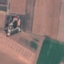
Land use / land cover class: AnnualCrop